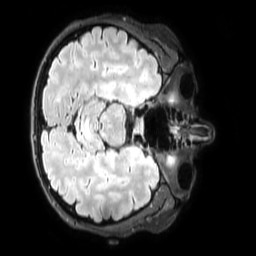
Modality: FLAIR
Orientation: axial
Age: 35
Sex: female
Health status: healthy
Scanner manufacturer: philips
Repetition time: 4.8 s
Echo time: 0.2812 s